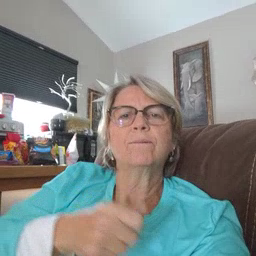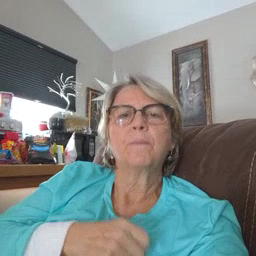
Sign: yourself